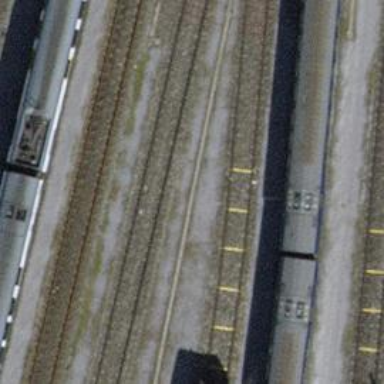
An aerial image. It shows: Rail yard with electrified contact lines for the trains.